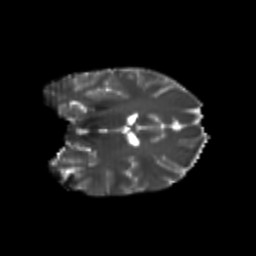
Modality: T2w
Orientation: coronal
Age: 20
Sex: male
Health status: healthy
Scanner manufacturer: philips
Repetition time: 7.395 s
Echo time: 0.08599 s